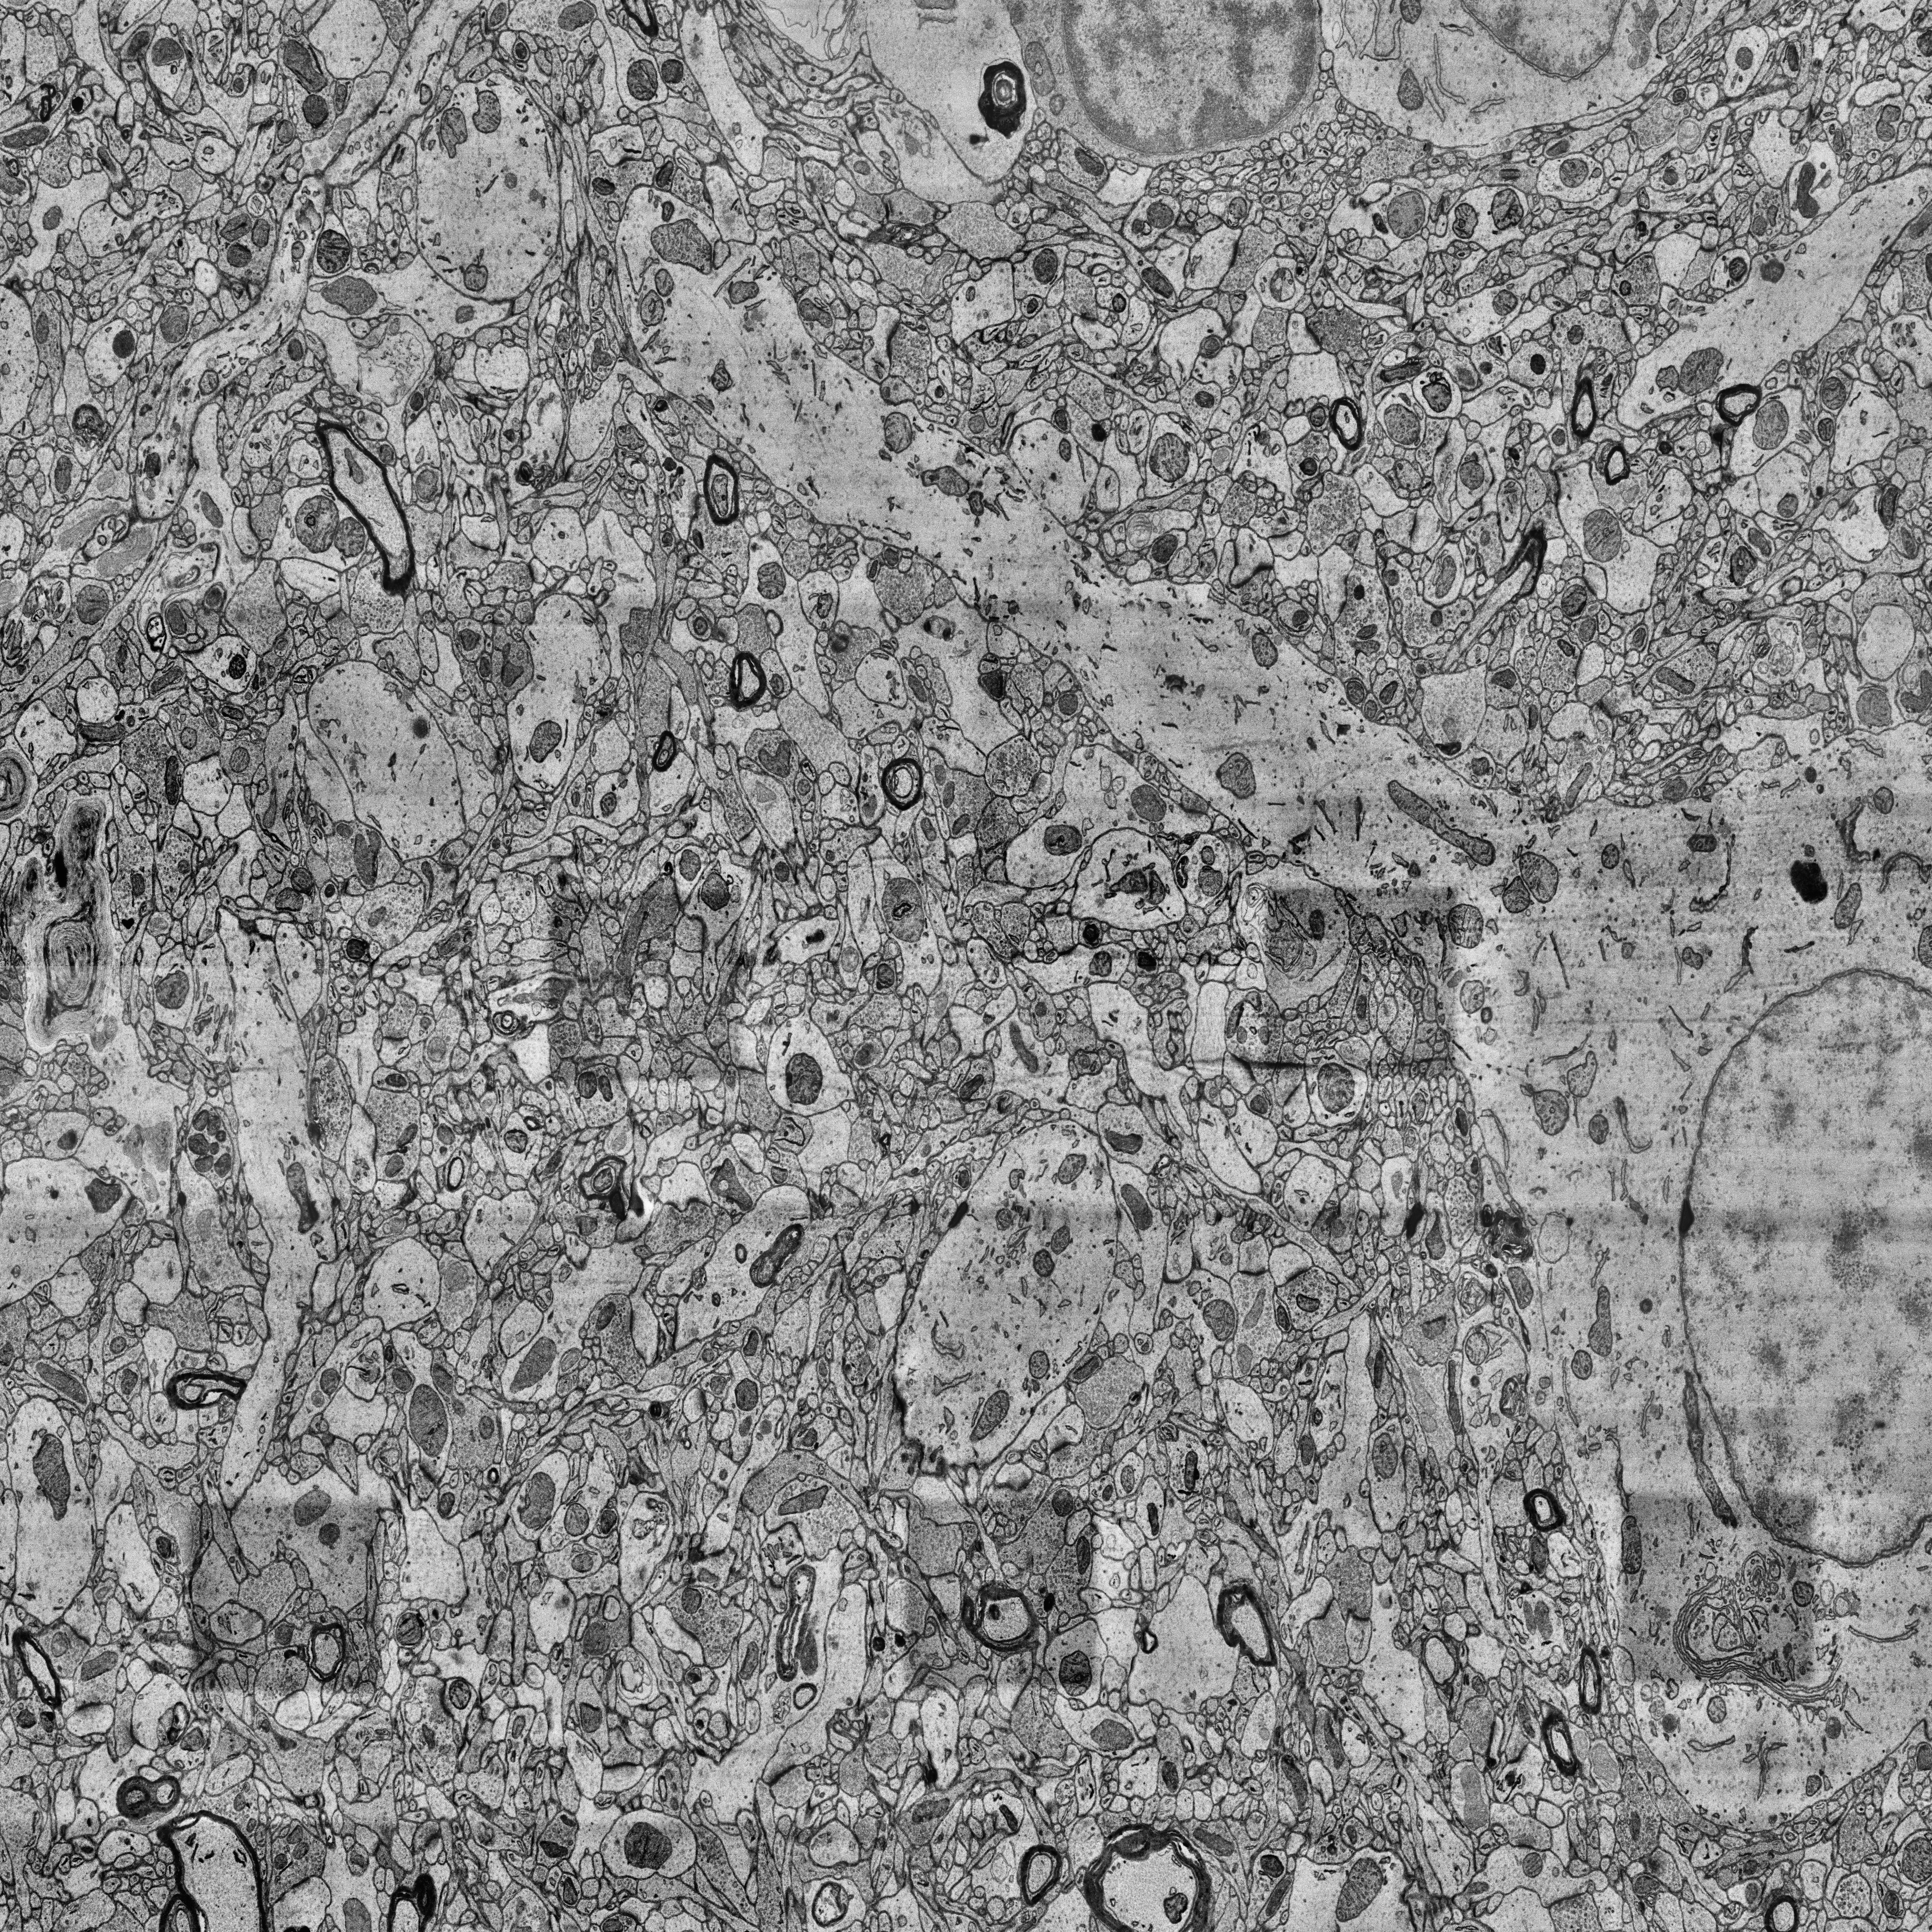
Electron microscopy slice of human cortex tissue
Slice depth (z): 248
Mitochondria instances in slice: 463